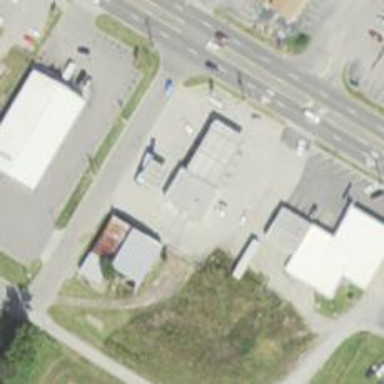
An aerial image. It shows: Convenience shop.